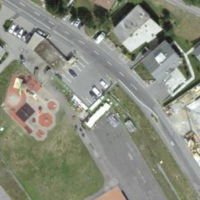
EUNIS habitat code: 53
Species observed at this site:
Campanula glomerata